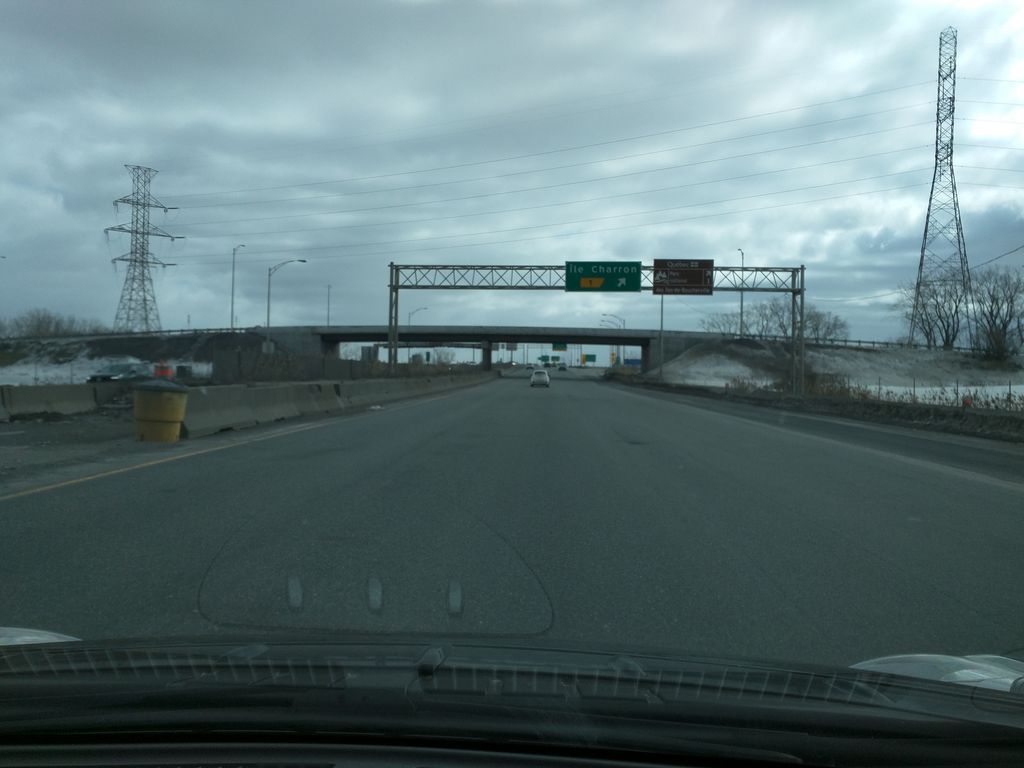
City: montreal